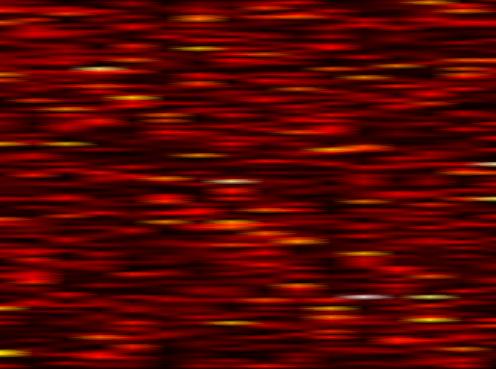
Label: OFDM